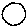
Label: circle